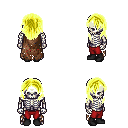
a pixel art fantasy rpg character, male body template, skeleton, brown tattered cape, red pants, gold long hairstyle, black shoes, four views (front, back, left, right), 2x2 character sprite sheet, small pixel art, hard edges, no anti-aliasing